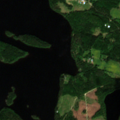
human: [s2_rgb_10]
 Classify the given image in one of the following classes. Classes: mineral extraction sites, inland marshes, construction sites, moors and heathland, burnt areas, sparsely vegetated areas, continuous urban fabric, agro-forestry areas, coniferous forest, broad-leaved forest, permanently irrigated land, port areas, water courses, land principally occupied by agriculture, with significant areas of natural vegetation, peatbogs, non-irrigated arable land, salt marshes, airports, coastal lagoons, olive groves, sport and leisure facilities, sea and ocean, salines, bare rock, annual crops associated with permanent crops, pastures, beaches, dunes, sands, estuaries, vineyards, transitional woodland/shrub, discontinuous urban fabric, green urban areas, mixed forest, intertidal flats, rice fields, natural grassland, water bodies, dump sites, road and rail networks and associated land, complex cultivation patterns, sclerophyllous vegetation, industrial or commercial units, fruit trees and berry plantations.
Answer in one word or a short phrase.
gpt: land principally occupied by agriculture, with significant areas of natural vegetation, coniferous forest, mixed forest, transitional woodland/shrub, water bodies